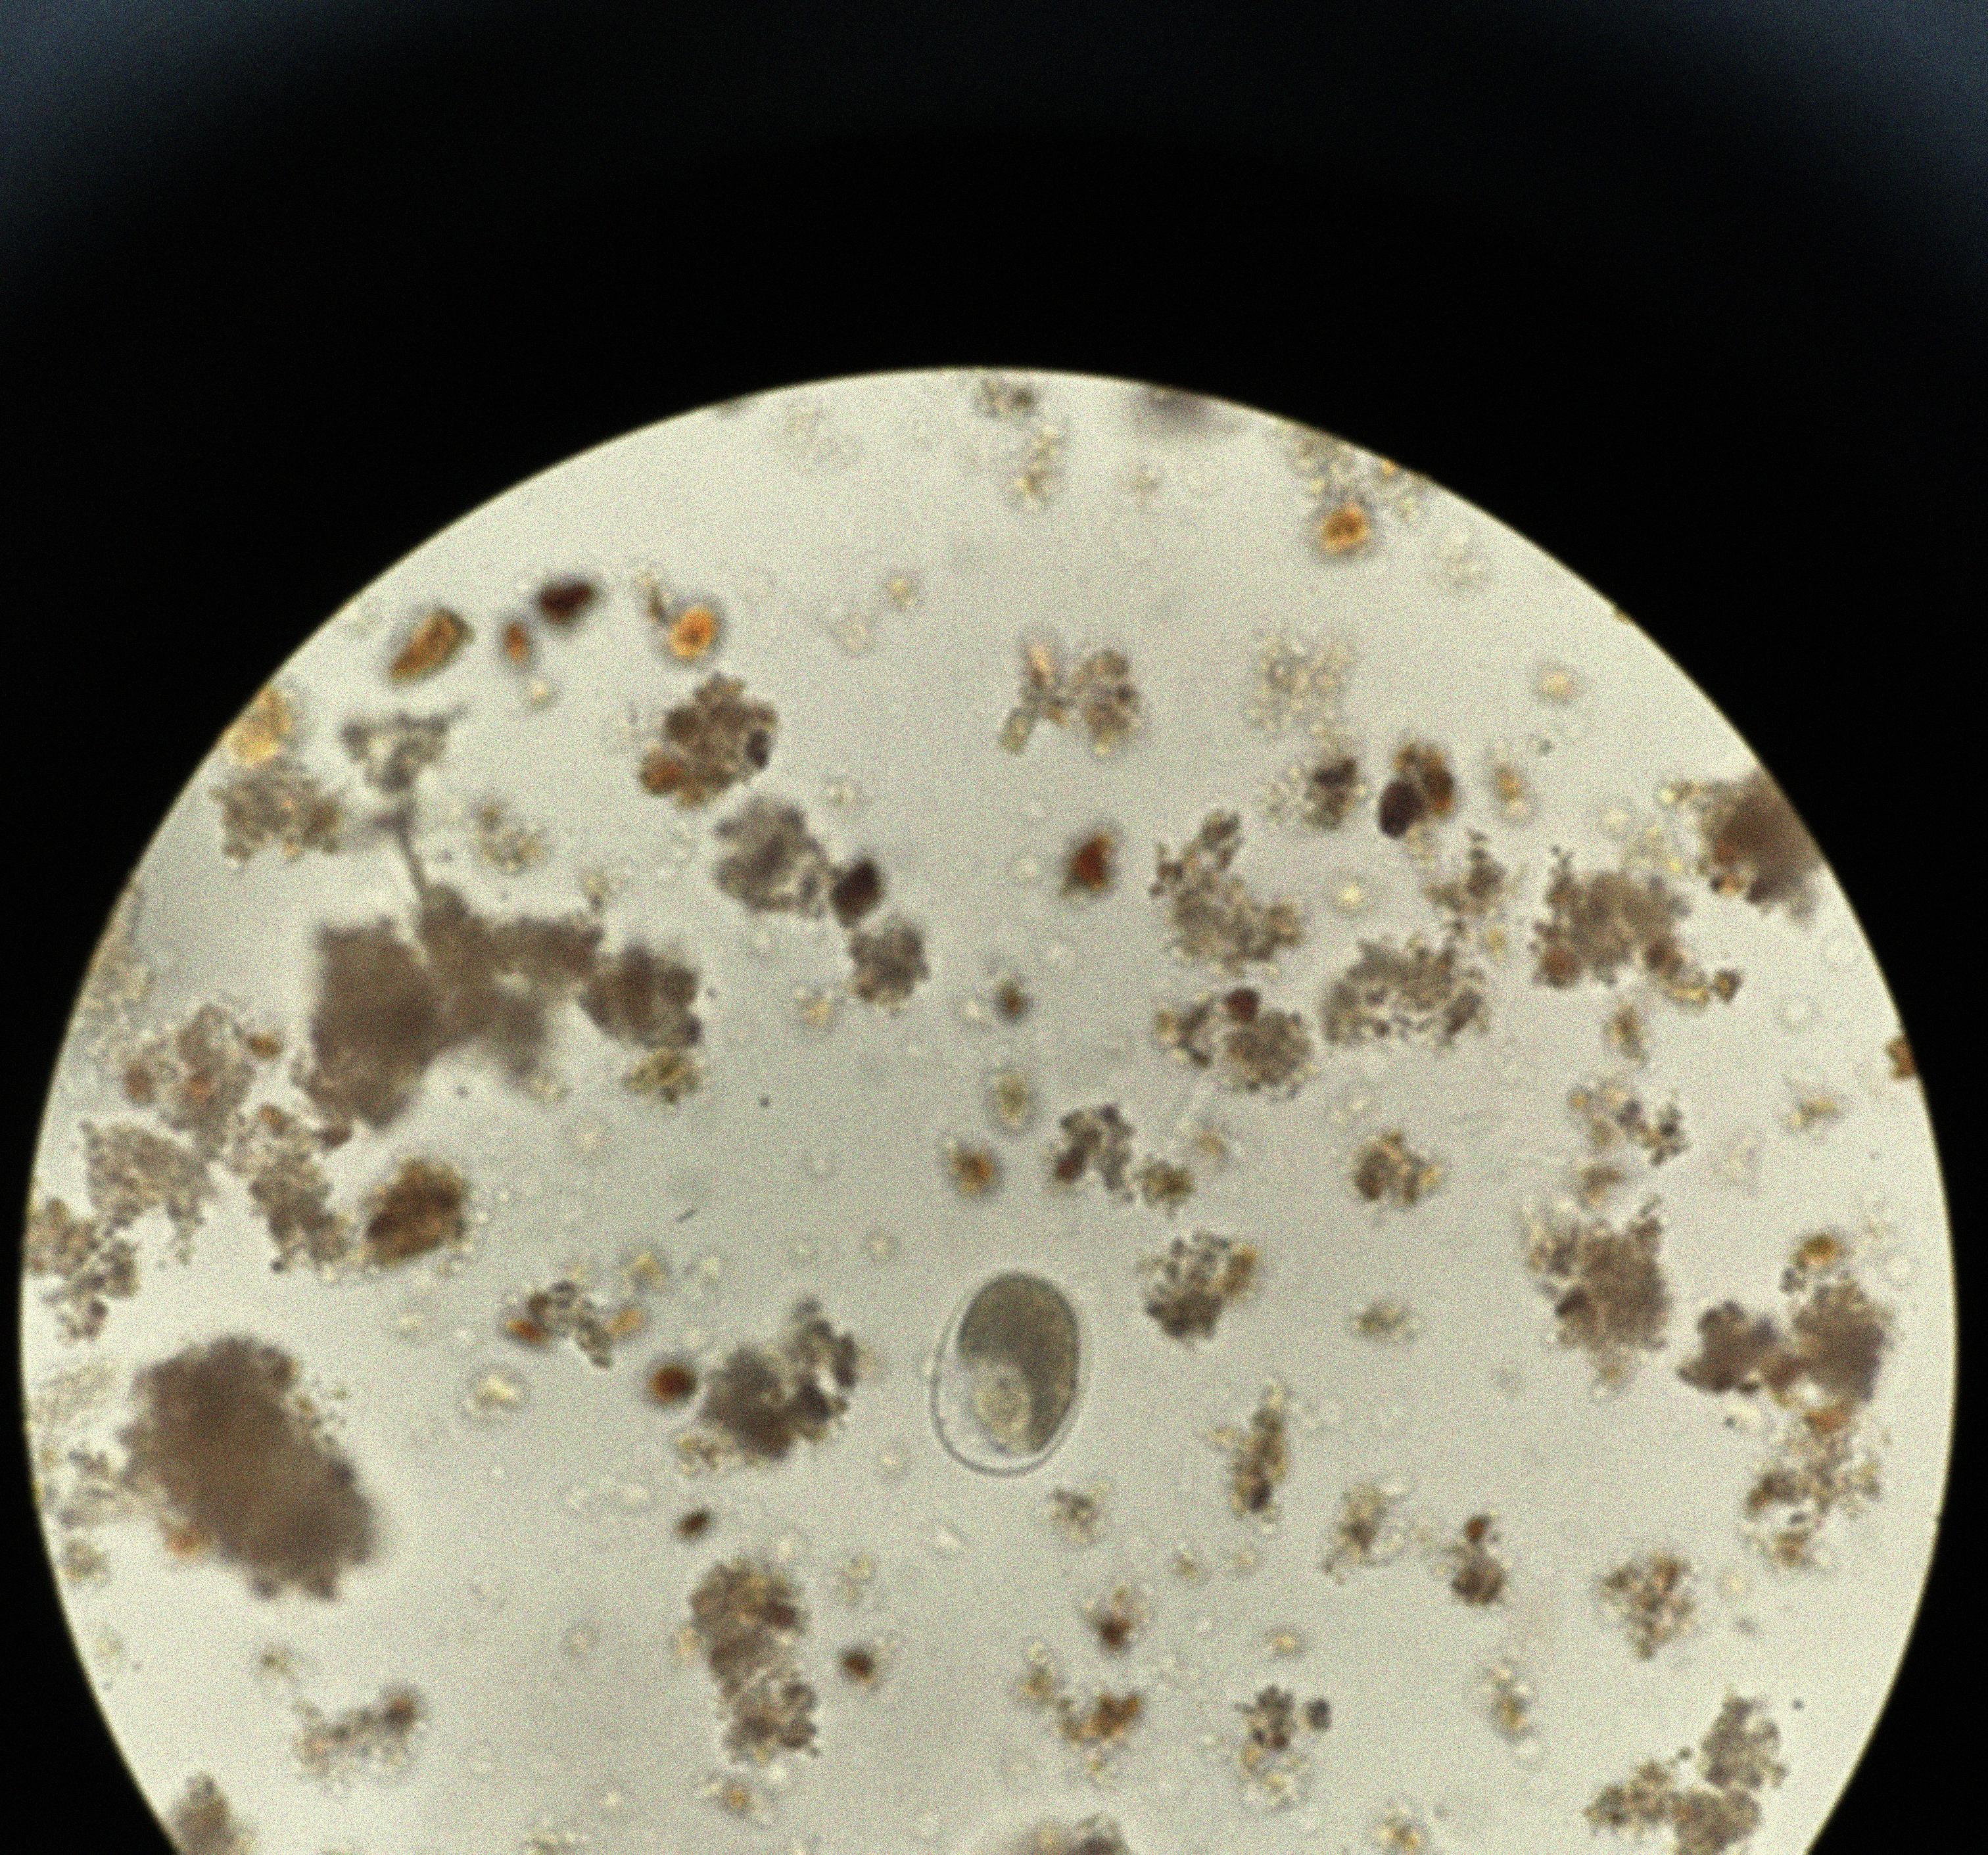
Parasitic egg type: Hookworm egg